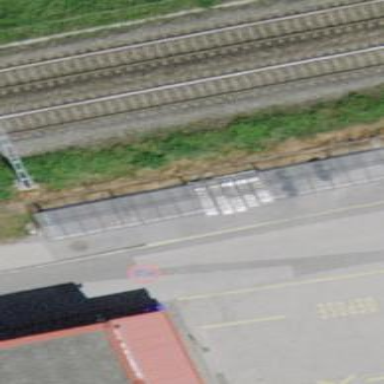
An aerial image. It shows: Building with bicycle shed for parking bikes.